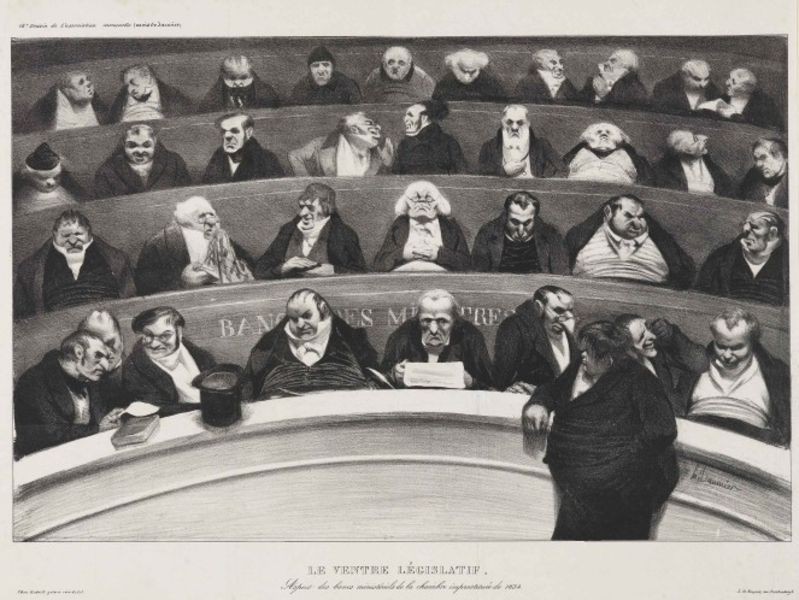
Titel: Le ventre législatif
Künstler: Honoré Daumier
Standort: Karlsruhe
Institution: Staatliche Kunsthalle Karlsruhe
Schlagwörter: argue, court, hat, men, white, bench, black, discussion, france, gray, grey, meeting, nose, old, sitting, talk, talking, woman, print, perspective, sad, head, suit, drawing, paper, black and white, cartoon, glasses, hats, sketch, french, faces, papers, suits, victorian, person, newspaper, historical, seats, art, bald, pencil, postcard, book, handkerchief, pen and ink, asleep, sleeping, top hat, bank, round, standing, angry, university, heads, text, noses, expressions, ugly, wigs, fat, benches, beards, politics, parliament, mans, clothe, dressed, rows, auditorium, government, balck, charicature, discussing, g, law, political, assembly, scowl, value, document, grumpy, lecture, parlament, black/white, mad, banque, politicians, homme, moustaches, jury, debate, congress, unhappy, judges, speaker, legal, preach, states, hot air, legislatif, laws, legislature, united, senate, counsel, counsil, old mens, disagree, corrupt, discussions, roundshouldered, assembly+, legislative, windbags, enough, appointed, disscusion, teair, cabniet, #men, #jidges, #court, #fatmen, dormir, assemblée